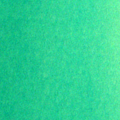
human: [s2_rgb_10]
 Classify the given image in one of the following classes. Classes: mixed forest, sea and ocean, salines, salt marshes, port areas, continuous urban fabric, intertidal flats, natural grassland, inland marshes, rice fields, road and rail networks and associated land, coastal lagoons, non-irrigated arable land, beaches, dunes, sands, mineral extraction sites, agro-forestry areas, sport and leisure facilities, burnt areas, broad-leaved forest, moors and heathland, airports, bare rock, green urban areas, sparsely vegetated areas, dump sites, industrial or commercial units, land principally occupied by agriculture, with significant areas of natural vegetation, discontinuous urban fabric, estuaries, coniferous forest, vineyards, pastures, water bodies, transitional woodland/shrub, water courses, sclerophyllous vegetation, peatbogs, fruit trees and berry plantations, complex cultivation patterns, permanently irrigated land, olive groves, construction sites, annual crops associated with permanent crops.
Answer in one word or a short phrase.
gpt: sea and ocean